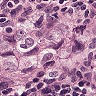
Metastatic tissue present: yes